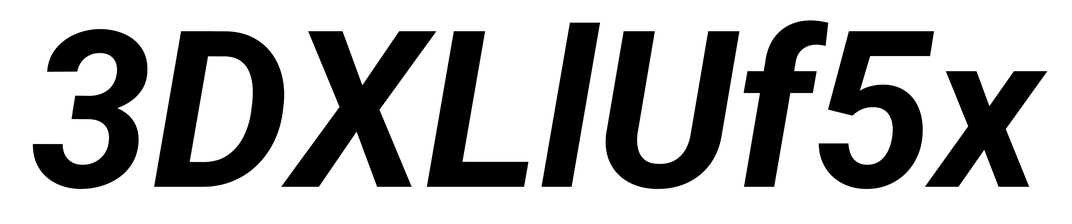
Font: Roboto-Italic_Bold_Italic